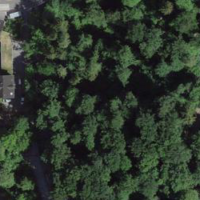
EUNIS habitat code: 53
Species observed at this site:
Rubus caesius
Filipendula ulmaria
Hypericum perforatum
Dioscorea communis